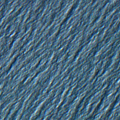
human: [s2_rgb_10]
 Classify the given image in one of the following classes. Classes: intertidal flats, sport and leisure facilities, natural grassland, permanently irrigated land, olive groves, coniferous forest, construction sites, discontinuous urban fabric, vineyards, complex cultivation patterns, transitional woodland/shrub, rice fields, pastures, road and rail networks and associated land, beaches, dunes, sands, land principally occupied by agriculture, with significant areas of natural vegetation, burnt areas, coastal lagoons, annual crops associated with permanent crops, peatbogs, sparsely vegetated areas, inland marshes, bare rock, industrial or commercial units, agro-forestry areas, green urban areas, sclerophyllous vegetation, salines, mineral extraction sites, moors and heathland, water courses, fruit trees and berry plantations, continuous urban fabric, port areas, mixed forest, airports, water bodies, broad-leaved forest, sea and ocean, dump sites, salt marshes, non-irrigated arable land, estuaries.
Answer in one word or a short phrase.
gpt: sea and ocean